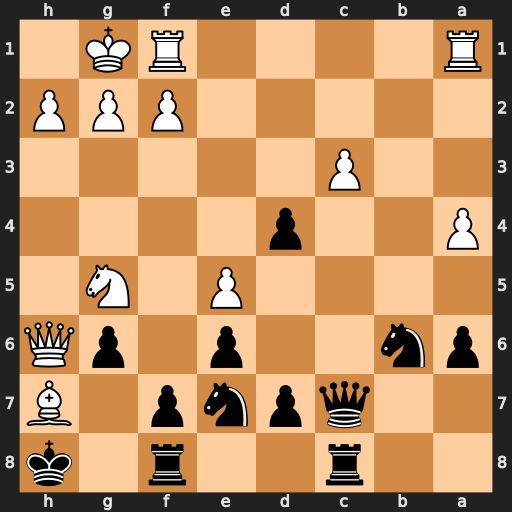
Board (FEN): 2r2r1k/2qpnp1B/pn2p1pQ/4P1N1/P2p4/2P5/5PPP/R4RK1
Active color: b
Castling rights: -
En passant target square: -
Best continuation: Nf5 Qh3 Qxc3 g3 Kg7 Bxg6 Kxg6 Qh7+ Kxg5 f3 Qe3+ Kg2 Nd5 f4+ Nxf4+ gxf4+ Qxf4 Rxf4 Kxf4